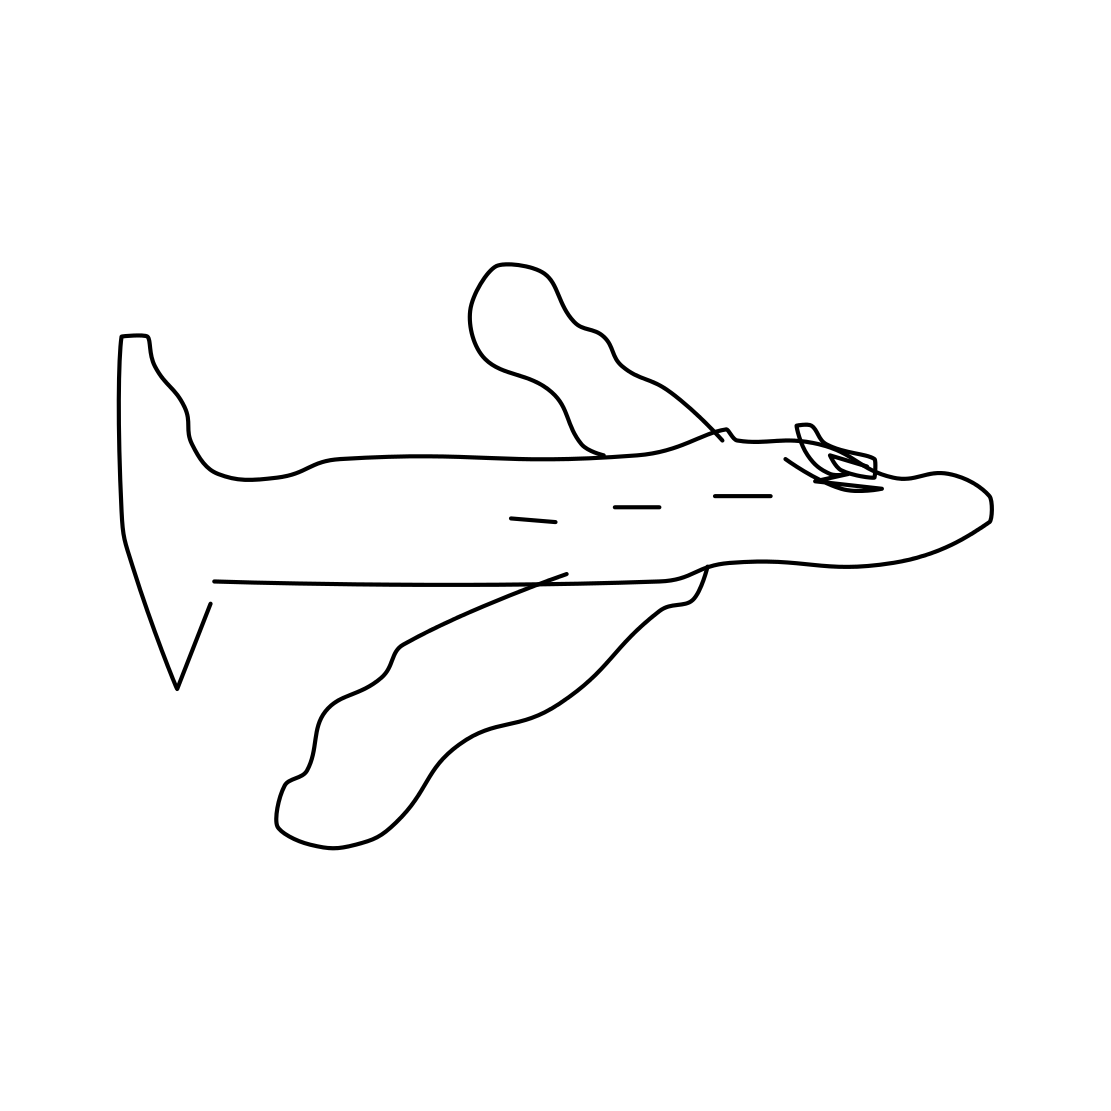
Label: airplane